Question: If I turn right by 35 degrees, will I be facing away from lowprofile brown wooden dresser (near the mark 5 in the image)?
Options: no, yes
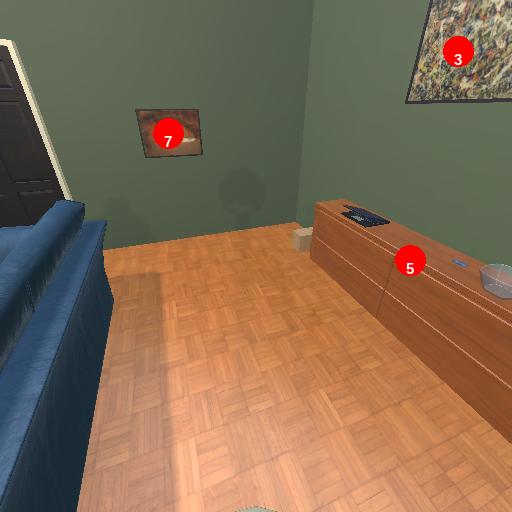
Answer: no